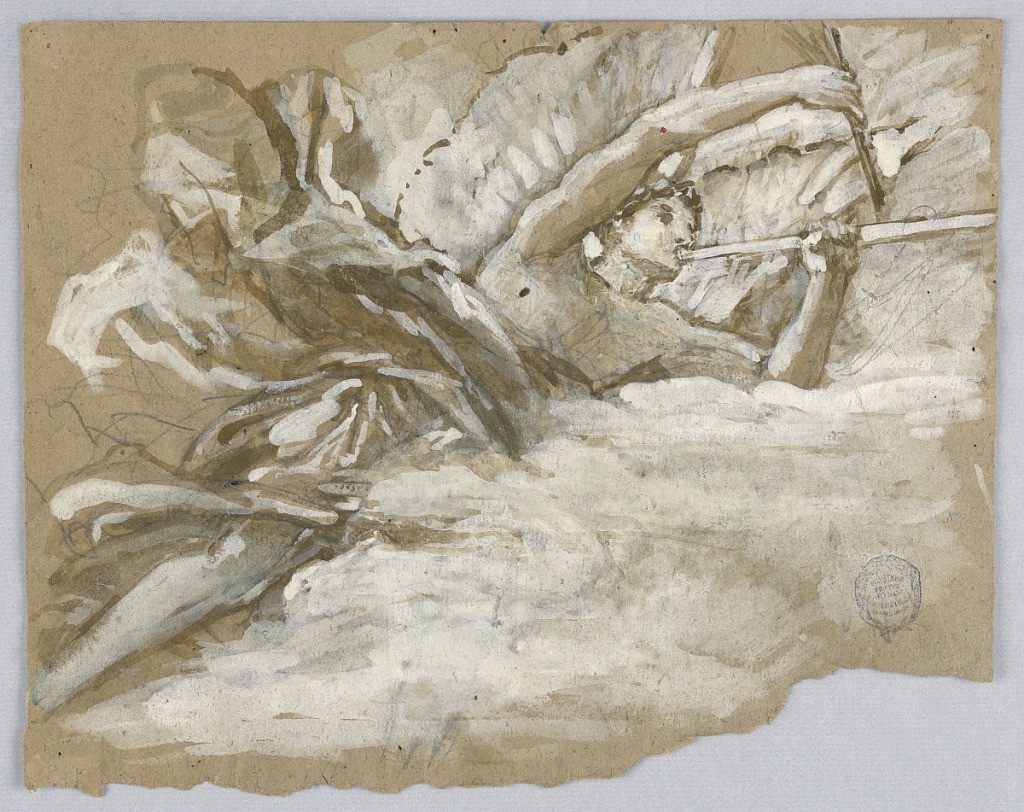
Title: Trumpeting Angel
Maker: Francis Augustus Lathrop, American, 1849–1909
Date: ca. 1895
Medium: Graphite, brush and brown wash, white gouache on brown paper
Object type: Drawing
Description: Angel in clouds, moving toward the right, with trumpet to lips.